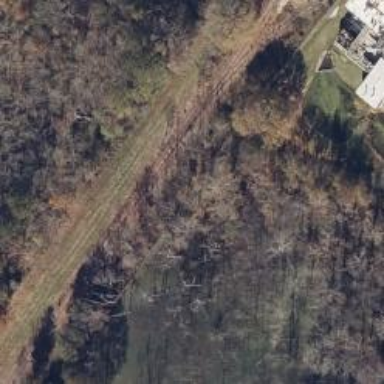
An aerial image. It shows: Railway track.